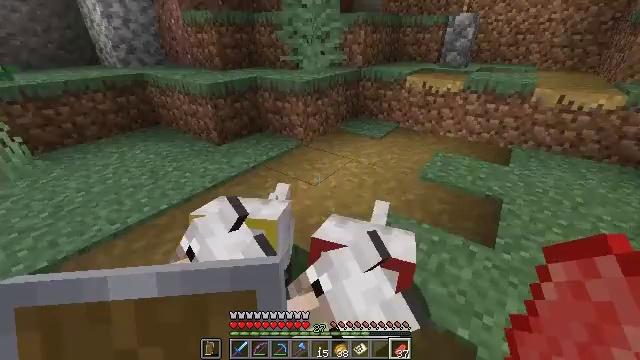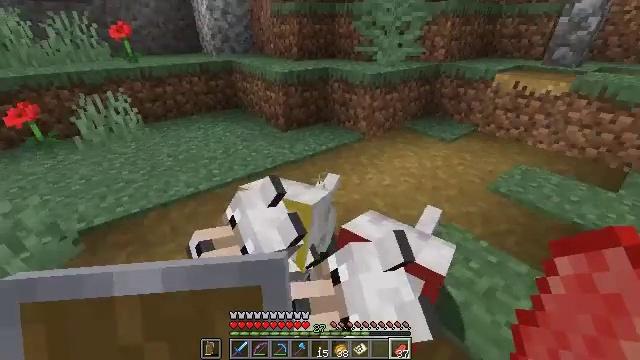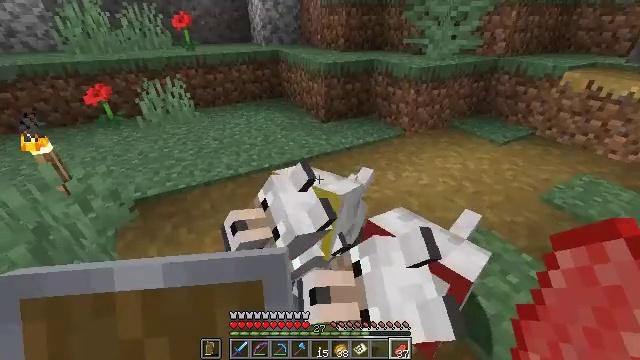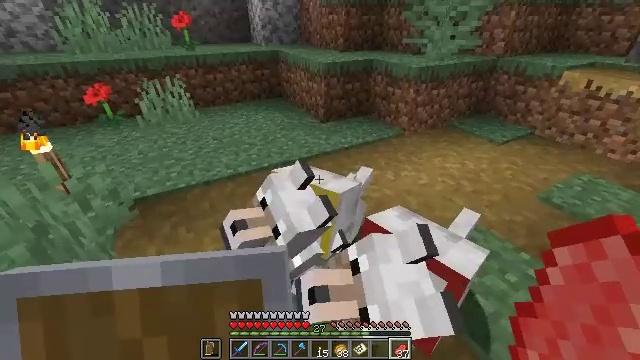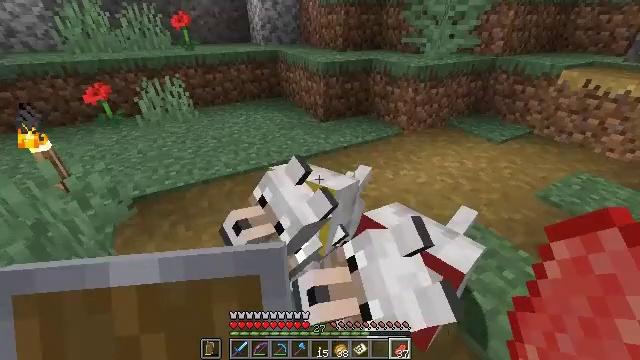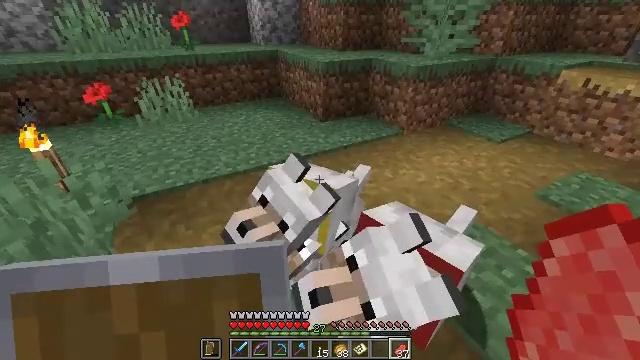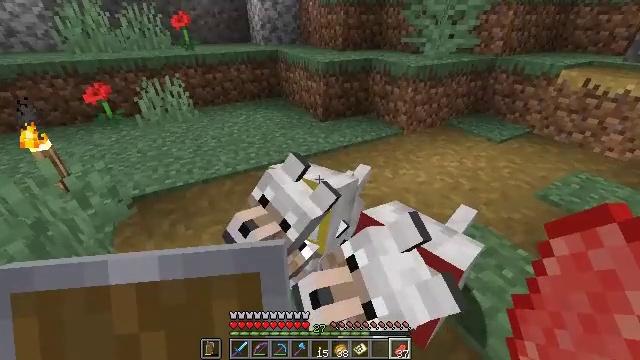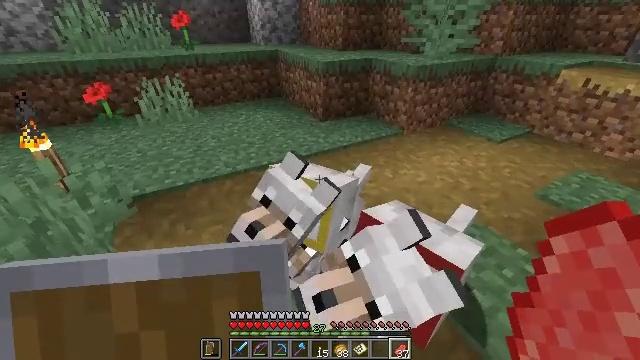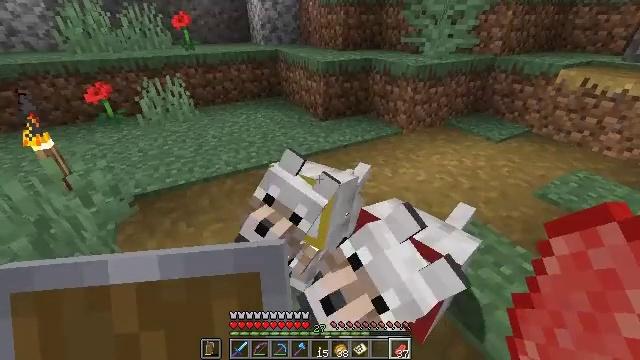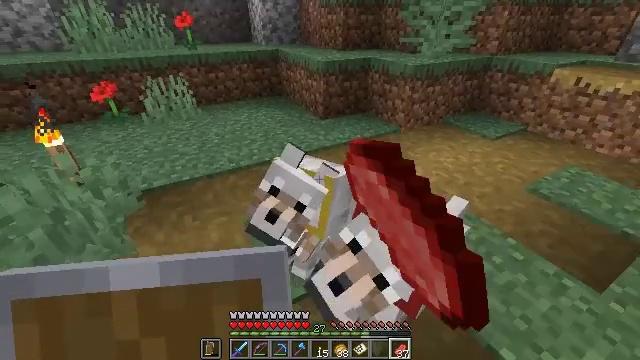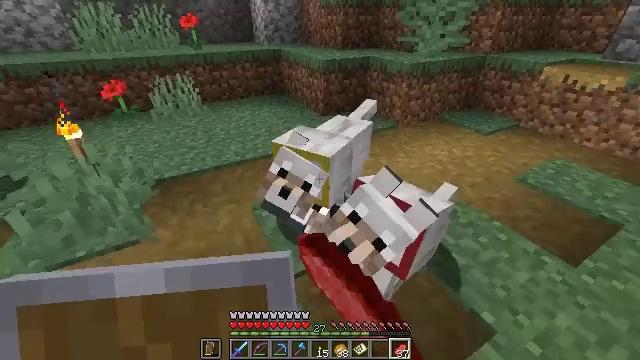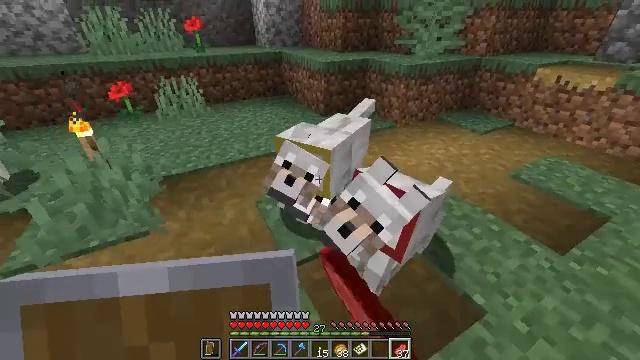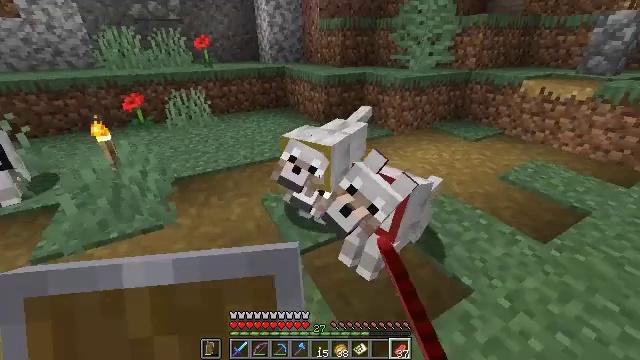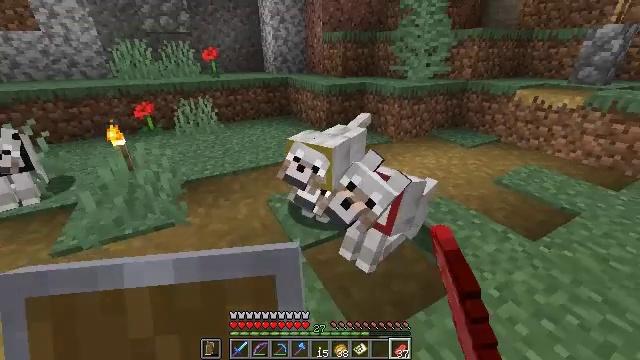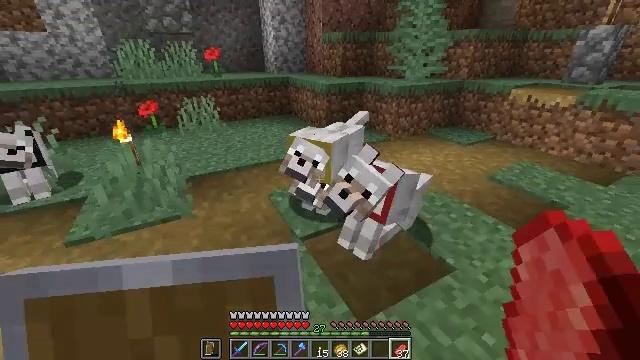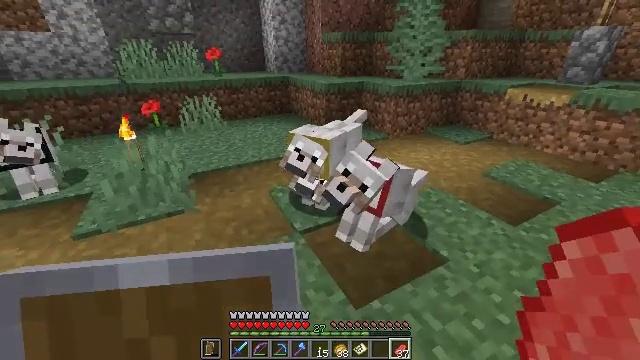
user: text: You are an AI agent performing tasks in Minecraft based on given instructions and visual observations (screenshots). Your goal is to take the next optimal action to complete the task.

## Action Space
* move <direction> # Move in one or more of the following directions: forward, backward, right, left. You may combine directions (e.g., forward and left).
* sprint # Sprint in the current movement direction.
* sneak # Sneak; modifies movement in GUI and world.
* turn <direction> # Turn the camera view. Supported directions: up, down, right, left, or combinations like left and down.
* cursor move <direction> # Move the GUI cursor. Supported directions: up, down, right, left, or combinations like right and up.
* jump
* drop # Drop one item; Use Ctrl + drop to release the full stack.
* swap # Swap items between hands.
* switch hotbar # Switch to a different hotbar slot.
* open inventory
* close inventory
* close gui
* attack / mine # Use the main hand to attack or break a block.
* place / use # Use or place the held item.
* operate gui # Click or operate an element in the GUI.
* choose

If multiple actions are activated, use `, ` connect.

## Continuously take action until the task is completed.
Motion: motion action
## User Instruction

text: Collect clay by holding down the left mouse button.
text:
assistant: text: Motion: turn left and down
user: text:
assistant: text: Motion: turn left and down
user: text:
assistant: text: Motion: use / place
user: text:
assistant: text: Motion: use / place
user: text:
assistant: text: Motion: no_op
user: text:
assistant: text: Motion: no_op
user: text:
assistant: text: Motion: no_op
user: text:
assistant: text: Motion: move back
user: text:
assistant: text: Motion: move back
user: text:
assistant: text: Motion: move back
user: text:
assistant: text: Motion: move back
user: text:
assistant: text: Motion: move back, turn up
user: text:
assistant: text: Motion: move back, turn up
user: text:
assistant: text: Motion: no_op
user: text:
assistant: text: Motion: no_op
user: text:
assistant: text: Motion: move back
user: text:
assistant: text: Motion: move back
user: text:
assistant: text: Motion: move back
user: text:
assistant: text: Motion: move back and move left
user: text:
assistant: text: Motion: move back and move left
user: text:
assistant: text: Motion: move back and move left, turn right
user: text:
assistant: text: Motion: move back and move left, turn right
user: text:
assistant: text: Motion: move back and move left, turn right and up
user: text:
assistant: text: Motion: move back and move left, turn right and up
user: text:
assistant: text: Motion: move back and move left
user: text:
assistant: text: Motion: move back and move left, turn right
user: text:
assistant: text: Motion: move back and move left, turn right
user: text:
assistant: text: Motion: move back and move left, turn right
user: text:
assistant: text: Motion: move back and move left, turn right
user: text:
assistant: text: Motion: move back, turn right